Question: I'm using <URL> but can't seem to show just one image in the slider at a time. I'm also trying to center the single image shown. Here is what I have for HTML:
HTML:
'''
<div class = 'iosSlider'>
<div class = 'slider'>
<div class="item">
<img src="/images/nature1.png" />
</div>
<div class="item">
<img src="/images/nature2.png" />
</div>
</div>
</div>
'''
My CSS looks like this:
'''
.iosSlider {
/* required */
position: relative;
top: 0;
left: 0;
overflow: hidden;
width: 100%;
height: 300px;
border: solid 1px #ff0000;
}
/* slider */
.iosSlider .slider {
/* required */
width: 100%;
height: 100%;
}
/* slide */
.iosSlider .slider .slide {
/* required */
float: left;
width: 100%;
height: 100%;
}
.iosSlider .slider .item img {
width: auto;
height: 300px;
border: solid 1px #00ff00;
}
'''
I'm basically trying to show just one centered image at a time in the slider. Below is what I currently see. As you can see the image to the right is also shown.
Any idea how I can do this with my CSS?
Try resizing the window and you'll see my issue. I'm running this on a mobile webpage that has 320x480 resolution.

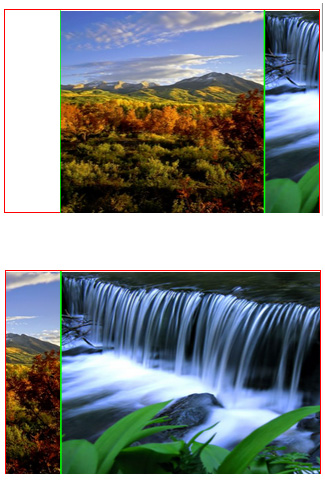
Answer: Give the images width/height of 100% and you can also position them absolutely:
'''
.iosSlider .slider .item img {
width: 100%;
height: 100%;
position:absolute;
top:0;
left:0;
border: solid 1px #00ff00;
}
'''